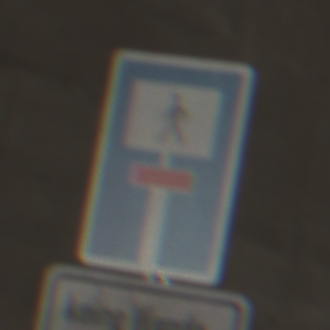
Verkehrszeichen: SackgasseFussgaengerDurchlaessig
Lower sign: HinweisGeaenderteVorfahrtVerkehrsfuehrungVerkehrsregelung3
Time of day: Midday
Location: Roofed (Tunnel)
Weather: NotSpecified
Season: NotSpecified
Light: Natural